Question: As you can see on the image below, when marking the "Guest" all parents that have a single child gets checked too. But I actually want just the "Guest" checked and its parents unchecked as in the "Account's manager"

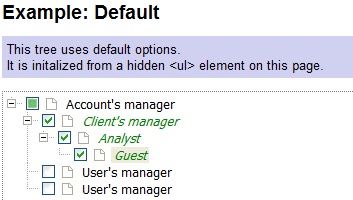
Answer: The "Accounts Manager" box is in the 'indeterminate' state, meaning that all of its children are not all checked or all unchecked. When there is only one child, though, the state can never be 'indeterminate' since all of the one children are either checked or not. So what you're asking for doesn't make sense...
I guess you could add another child with 'display:none' or something to provoke an 'indeterminate' state, but I don't know why you'd want to do that.